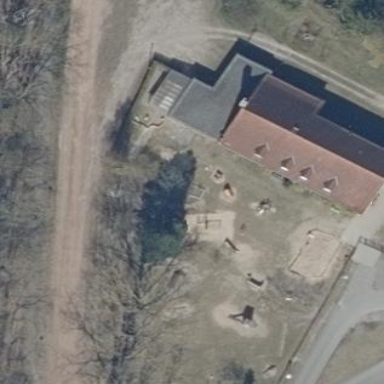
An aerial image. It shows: Kindergarten building.